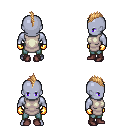
a pixel art fantasy rpg character, male body template, dark elf, purple skin, white tunic, teal pants, light blonde mohawk hairstyle, gold gloves, maroon shoes, four views (front, back, left, right), 2x2 character sprite sheet, small pixel art, hard edges, no anti-aliasing